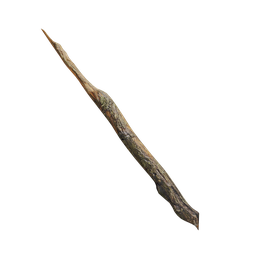
Label: nature